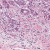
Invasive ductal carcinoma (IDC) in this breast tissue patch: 1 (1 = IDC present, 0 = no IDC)